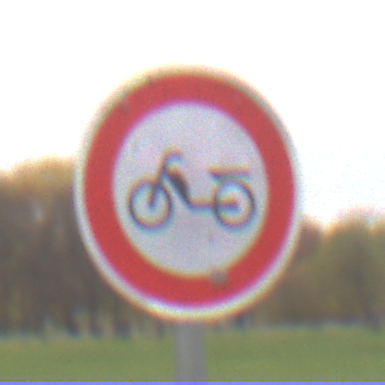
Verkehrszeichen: VerbotMofas
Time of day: Midday
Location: Outdoor (Suburban)
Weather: Overcast
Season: NotSpecified
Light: Natural